Question: I am developing a number plate recognition system and I have managed to locate the number plate area successfully. But I need to filter out the false number plate areas from the image. I am thinking is to use a histogram and probably check the horizontal pixel intensity.
would this be a correct approach? or are there any better approach?
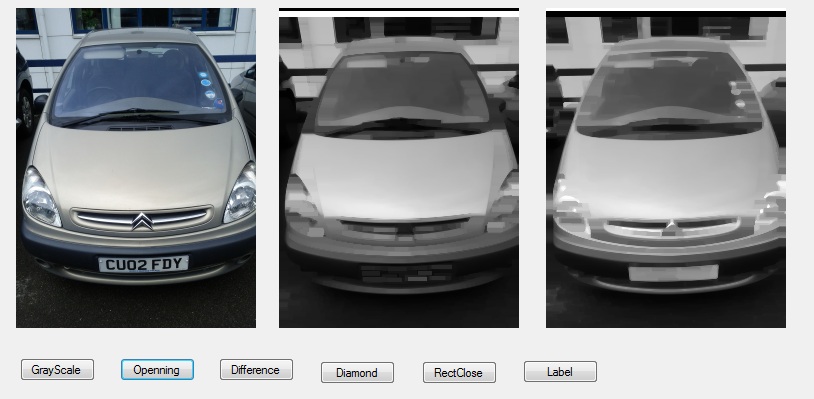
Answer: The plate is an aerea of high contrast, you should take advantage of that. Also there are a lot of edges, and especially 90 degrees edges.